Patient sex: F
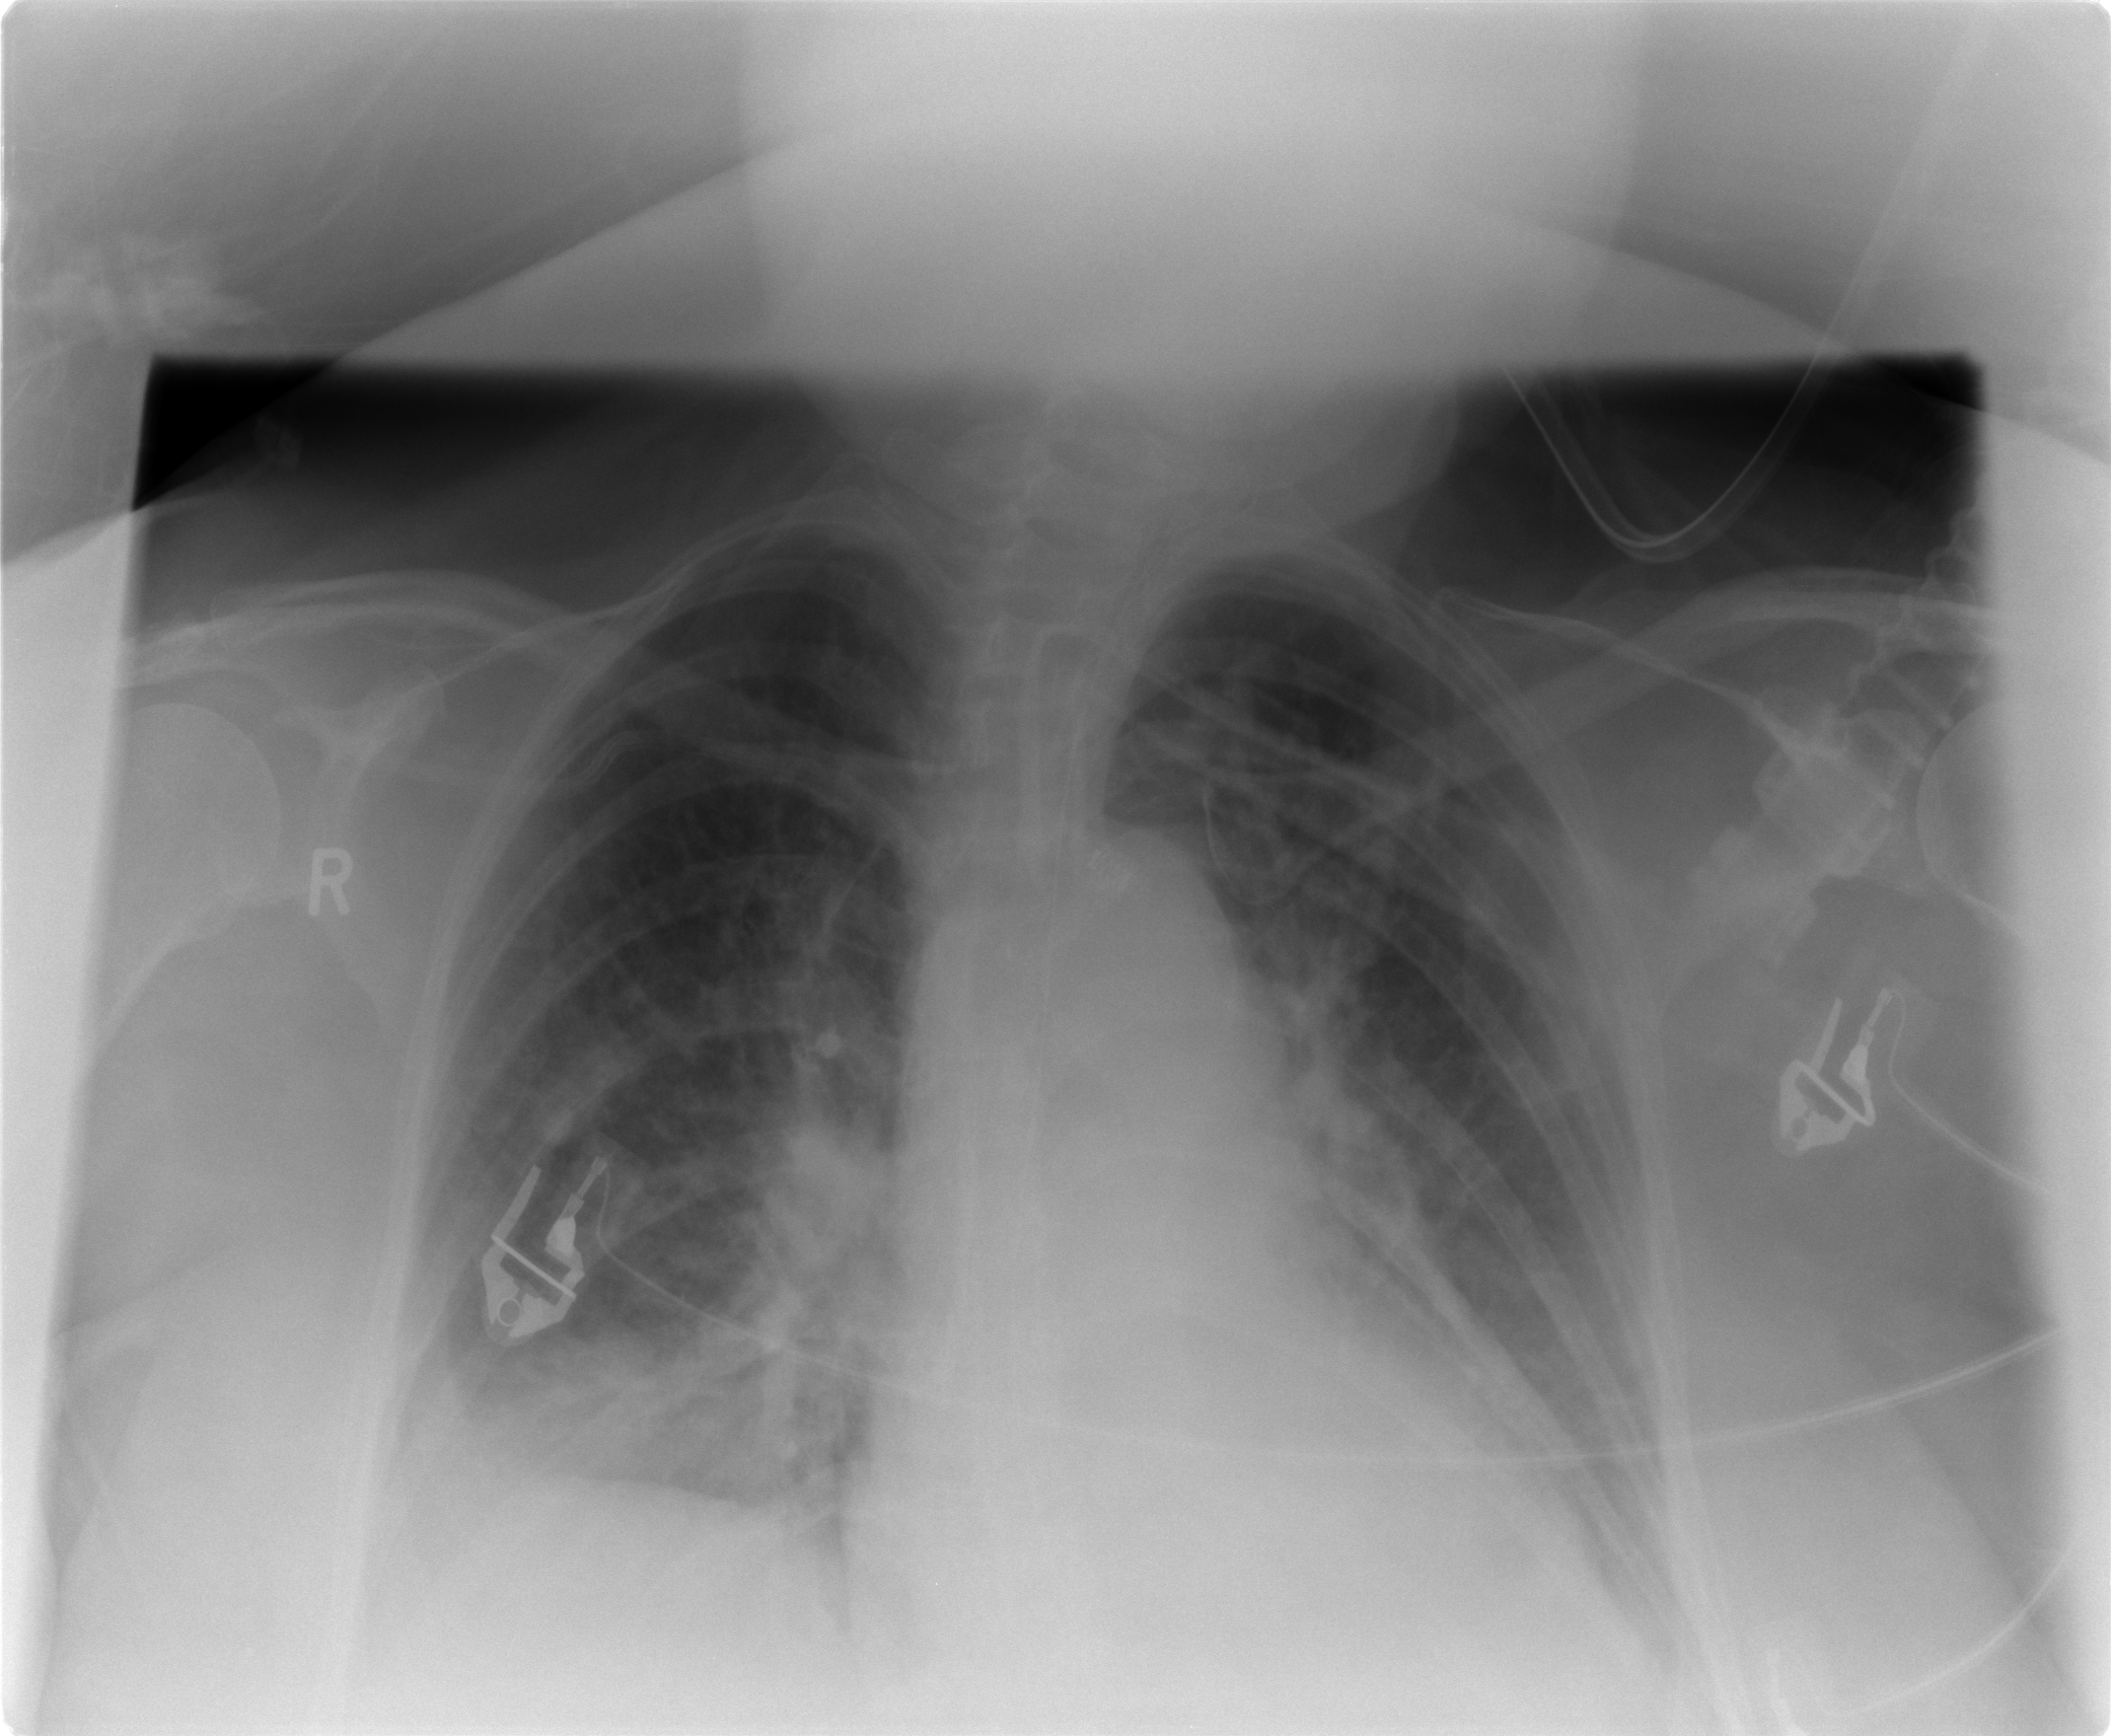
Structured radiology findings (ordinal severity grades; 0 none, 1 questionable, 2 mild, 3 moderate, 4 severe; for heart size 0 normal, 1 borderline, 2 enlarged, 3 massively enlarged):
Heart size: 1
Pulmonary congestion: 2
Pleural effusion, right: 2
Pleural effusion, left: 2
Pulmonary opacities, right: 2
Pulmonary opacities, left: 1
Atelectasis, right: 2
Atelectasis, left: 2